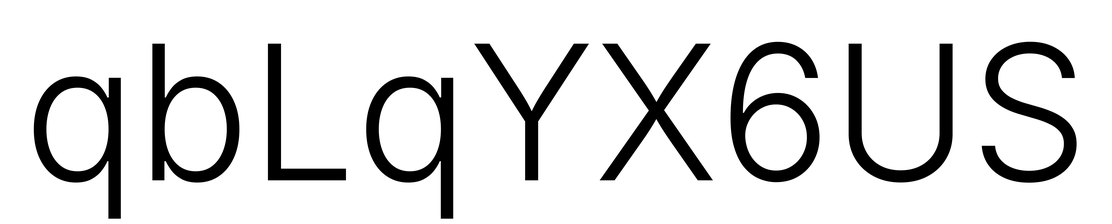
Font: Inter_Light